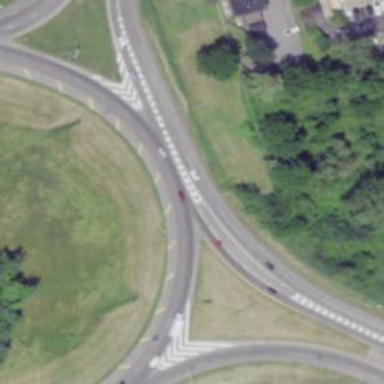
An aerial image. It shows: Motorway junction.